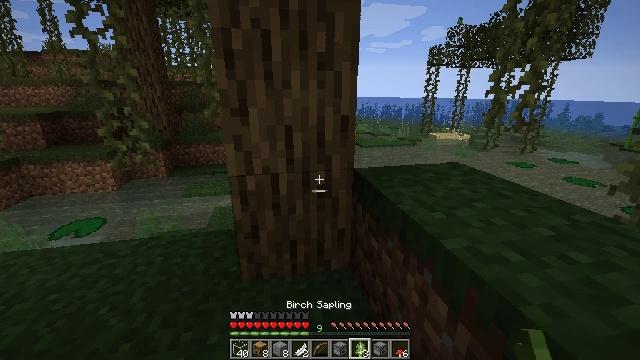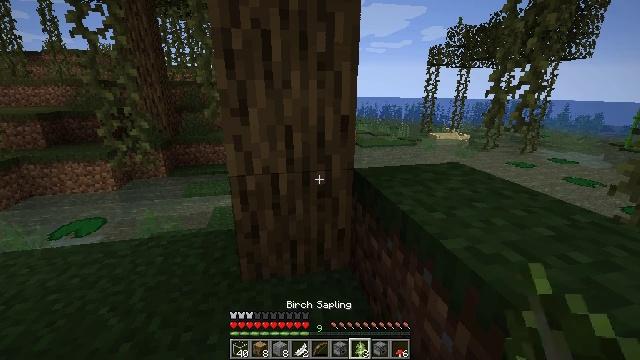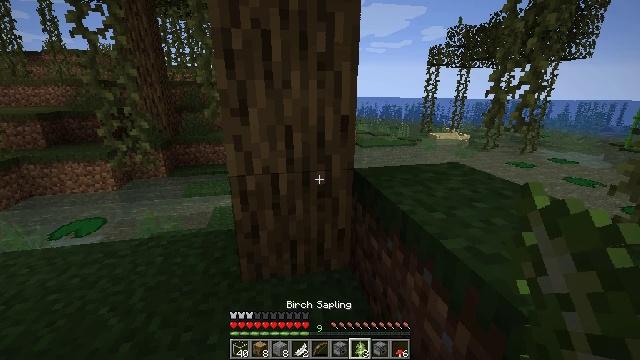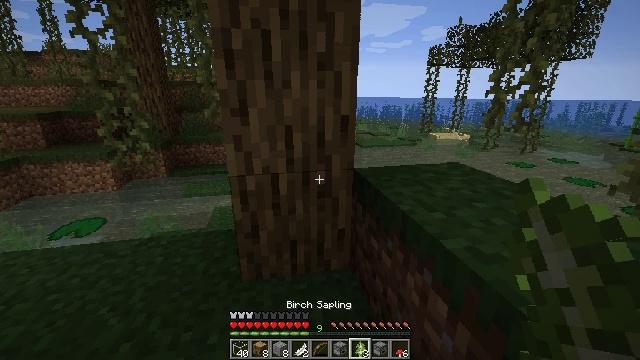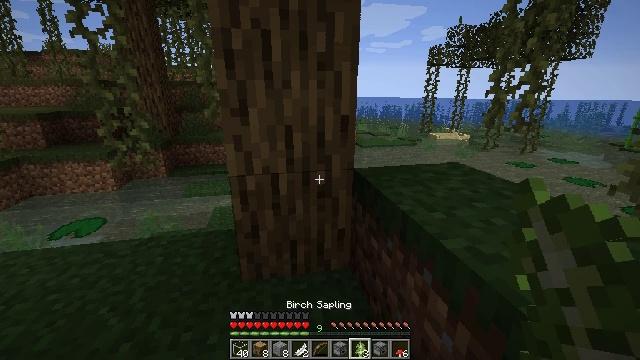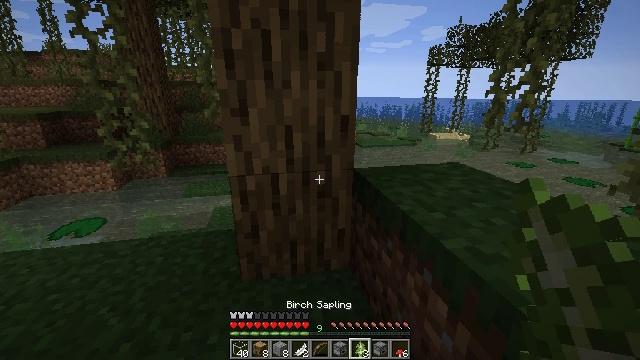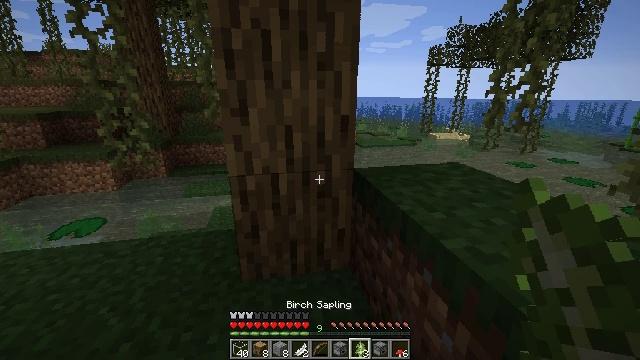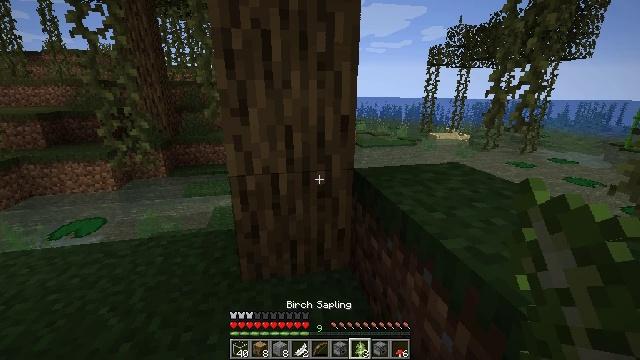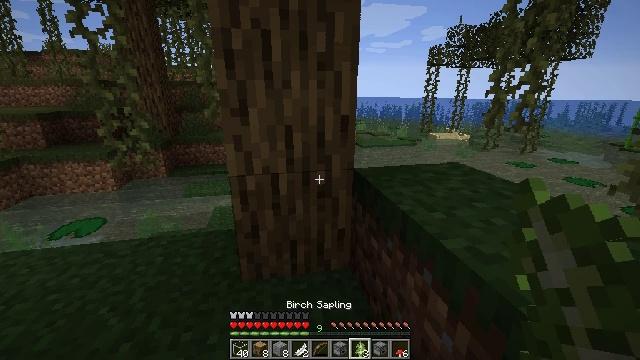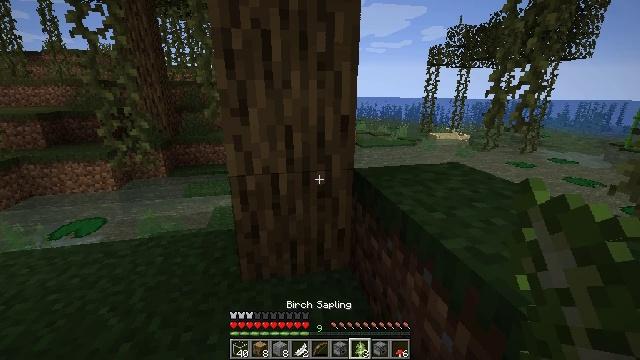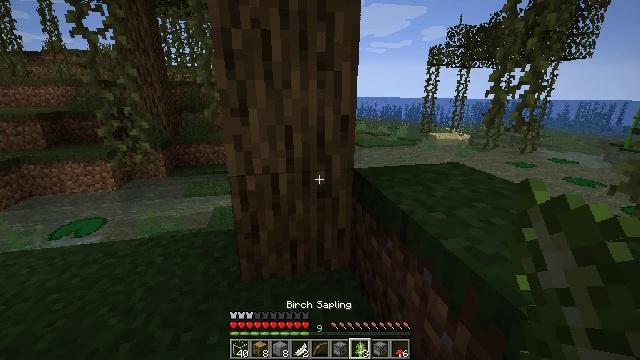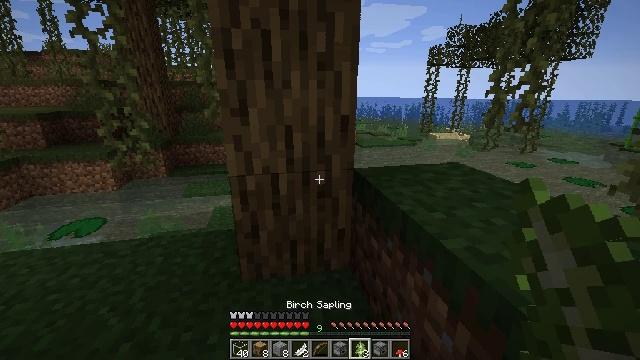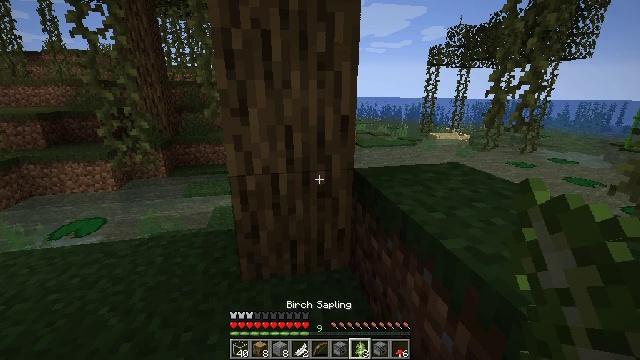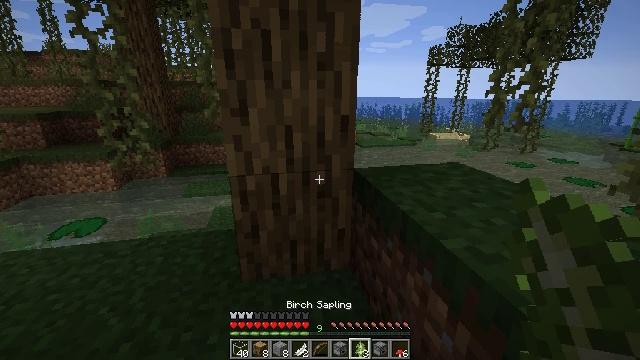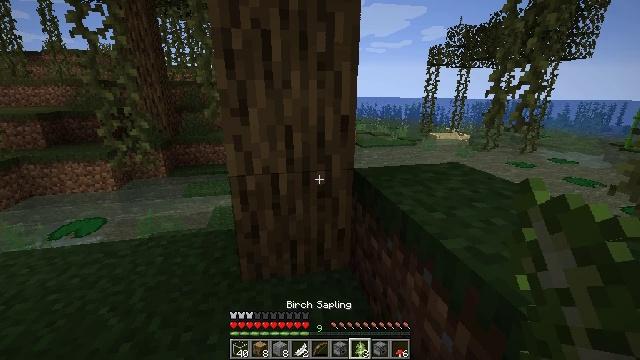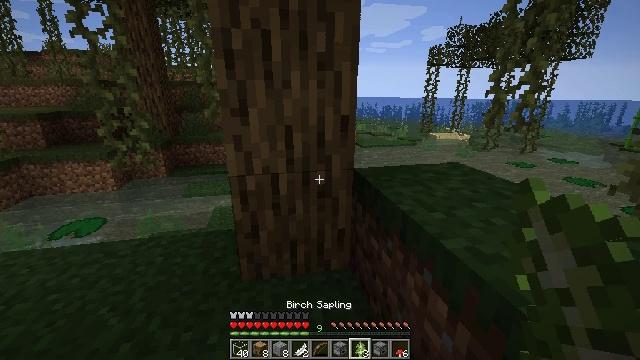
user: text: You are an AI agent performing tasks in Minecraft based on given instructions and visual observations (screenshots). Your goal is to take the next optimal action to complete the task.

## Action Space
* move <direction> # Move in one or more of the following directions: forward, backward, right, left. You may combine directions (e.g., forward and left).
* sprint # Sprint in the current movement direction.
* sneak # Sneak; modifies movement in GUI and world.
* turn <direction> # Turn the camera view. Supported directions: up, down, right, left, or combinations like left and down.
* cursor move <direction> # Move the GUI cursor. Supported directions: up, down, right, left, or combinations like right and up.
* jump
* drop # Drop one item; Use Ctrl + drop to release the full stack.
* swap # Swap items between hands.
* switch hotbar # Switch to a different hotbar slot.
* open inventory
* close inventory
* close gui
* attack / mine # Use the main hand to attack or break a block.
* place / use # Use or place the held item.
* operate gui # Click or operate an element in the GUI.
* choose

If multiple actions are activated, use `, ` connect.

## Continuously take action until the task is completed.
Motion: motion action
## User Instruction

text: Mine the oak log.
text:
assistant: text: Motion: no_op
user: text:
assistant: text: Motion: no_op
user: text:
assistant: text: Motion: no_op
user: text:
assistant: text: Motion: no_op
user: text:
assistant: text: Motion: no_op
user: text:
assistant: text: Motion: no_op
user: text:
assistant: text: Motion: no_op
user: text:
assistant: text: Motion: no_op
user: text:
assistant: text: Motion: no_op
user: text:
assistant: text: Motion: no_op
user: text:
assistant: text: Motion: no_op
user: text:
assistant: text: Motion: no_op
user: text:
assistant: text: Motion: no_op
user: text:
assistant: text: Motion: no_op
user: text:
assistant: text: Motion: no_op
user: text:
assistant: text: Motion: no_op
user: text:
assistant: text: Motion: no_op
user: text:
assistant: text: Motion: no_op
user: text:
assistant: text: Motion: no_op
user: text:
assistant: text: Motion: no_op
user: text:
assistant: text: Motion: no_op
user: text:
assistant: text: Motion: no_op
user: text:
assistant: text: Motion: no_op
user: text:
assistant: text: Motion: no_op
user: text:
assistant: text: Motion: no_op
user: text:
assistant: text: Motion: no_op
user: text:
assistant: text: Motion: no_op
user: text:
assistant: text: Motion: no_op
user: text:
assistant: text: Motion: no_op
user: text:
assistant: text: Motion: no_op